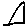
Label: triangle